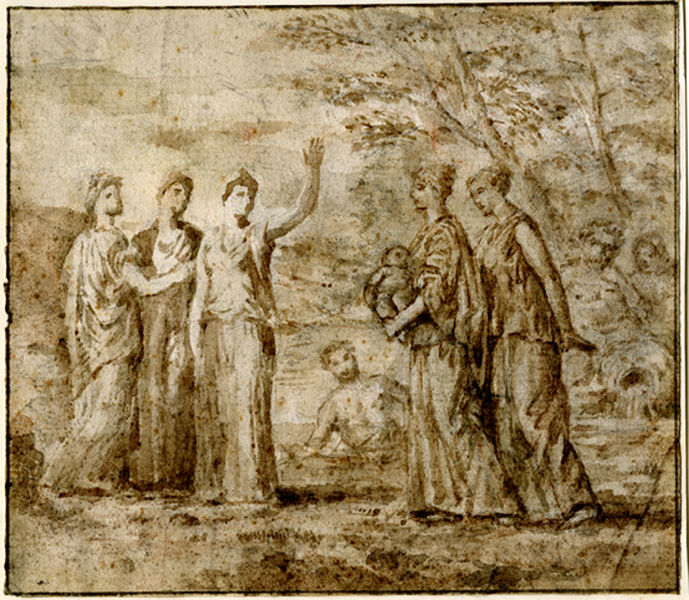
Titel: Academic Drawing, Classic Scene, Academic Drawing, Classic Scene
Standort: Amherst (Massachusetts, USA)
Institution: Mead Art Museum, Amherst College
Schlagwörter: himmel, crowd, gathering, hands, men, people, robes, women, arm, dress, dresses, familie, female, frauen, group, old, painting, portrait, talking, woman, gown, print, brown, hand, profile, wald, clouds, greek, man, mythology, roman, satyr, sky, tree, girl, hill, hills, lake, landscape, nature, see, water, trees, death, child, forest, grass, light, river, bushes, exterior, garden, drawing, paper, black and white, shadow, mother, sketch, walking, couple, sculpture, wave, breast, portraits, drapery, dirt, person, baum, mann, menschen, park, waving, ancient, toga, family, antique, rome, ink, watercolor, ground, statues, study, pencil, fluss, wasser, pond, bathing, baby, carry, carrying, blurry, gesture, mothers, togas, pan, standing, wanderer, lay, faded, poop, greco-roman, greece, sepia, five, kleid, river god, woods, kind, claude, infant, amphora, sorrow, loss, birth, athena, fischer, fisher, rows, company, te, character, 1, grou, raised arm, grecian, hail, greet, greeting, gruß, three graces, water god, satry, antics, peplum, gestur, swimmer, maternity, classic greek roman, bege, no mouths, walkig, stateus